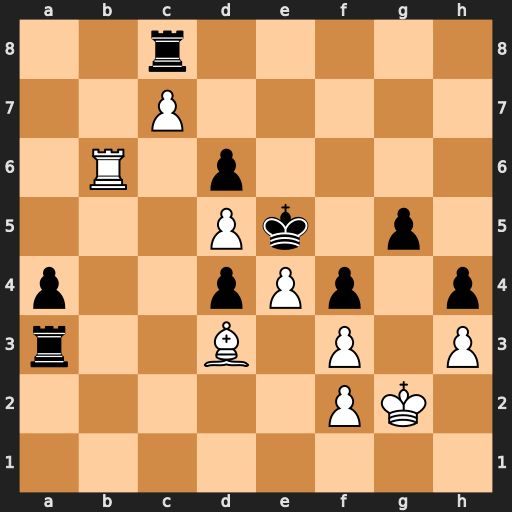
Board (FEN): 2r5/2P5/1R1p4/3Pk1p1/p2pPp1p/r2B1P1P/5PK1/8
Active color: w
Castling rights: -
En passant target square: -
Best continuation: Rb8 Rxd3 Rxc8